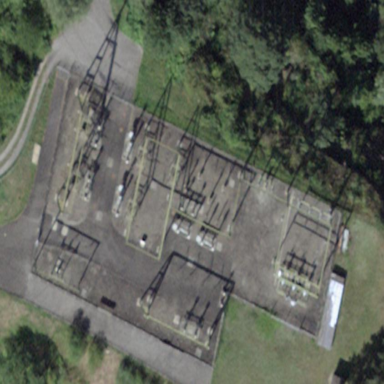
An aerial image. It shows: Fenced traction substation.